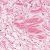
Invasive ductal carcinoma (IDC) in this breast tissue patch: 0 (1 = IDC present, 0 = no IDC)